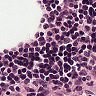
Metastatic tissue present: no